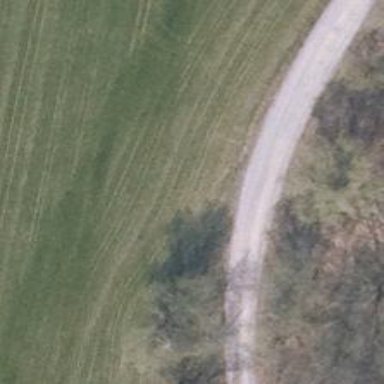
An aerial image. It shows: Track with grade 2 gravel surface.